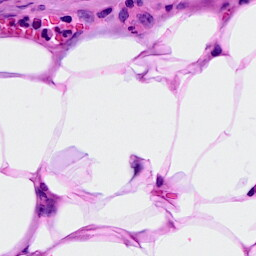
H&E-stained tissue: Breast